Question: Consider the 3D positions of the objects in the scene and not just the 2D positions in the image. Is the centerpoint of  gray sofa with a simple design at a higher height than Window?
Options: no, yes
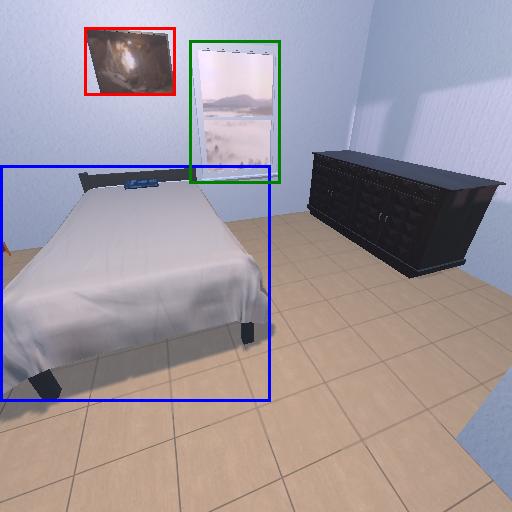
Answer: no